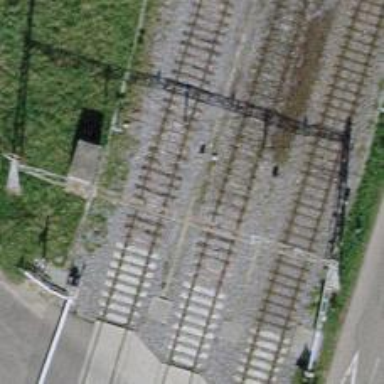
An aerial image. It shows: Railway switch.